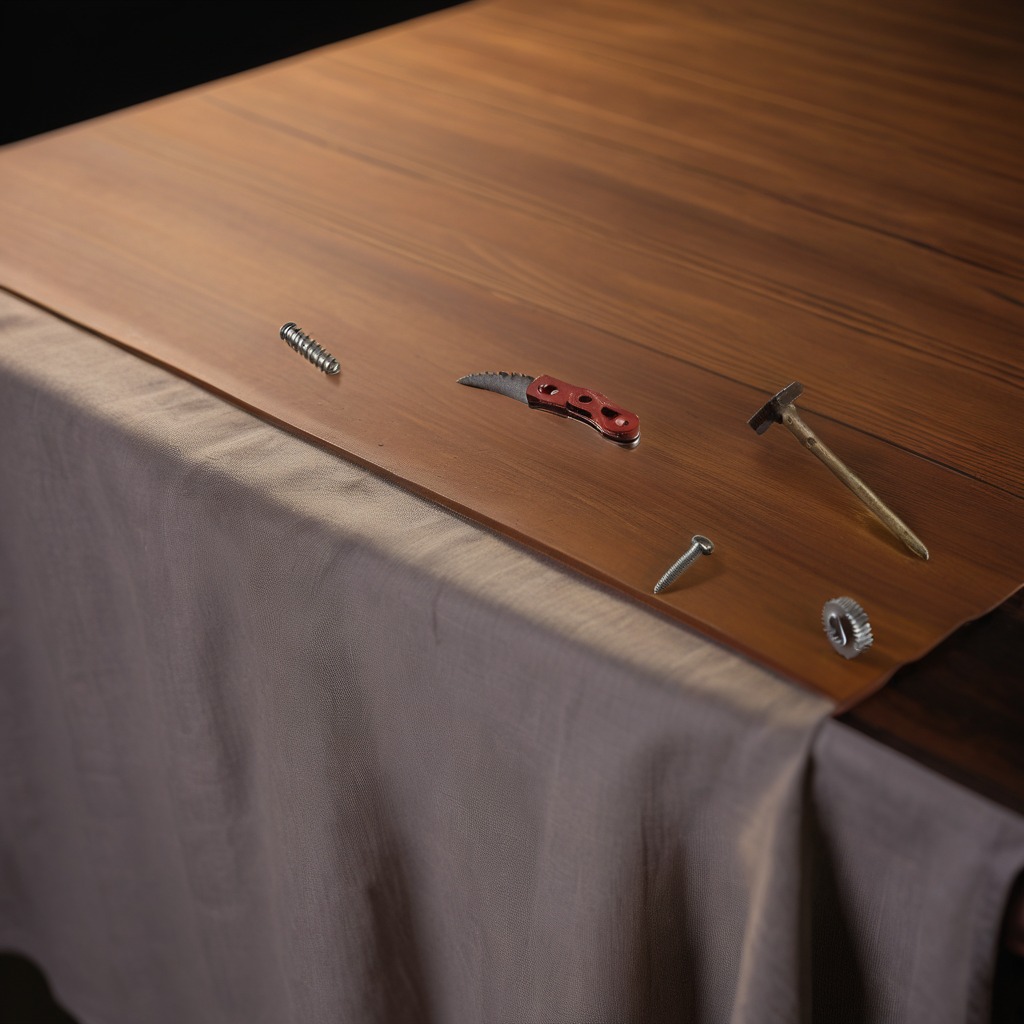
A steel gear with teeth, a utility knife, a metal machine screw, a hammer, and a coiled metal spring are lying on the wooden table.